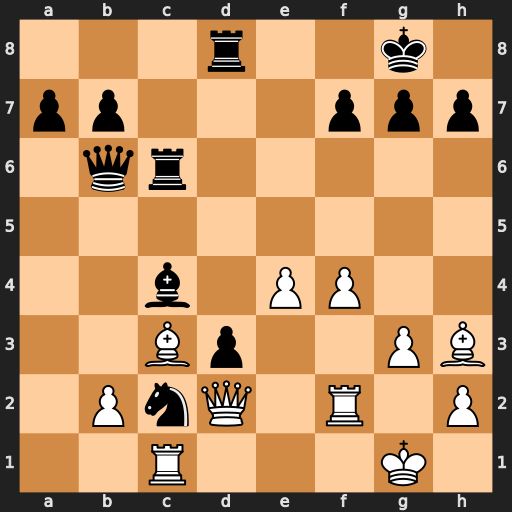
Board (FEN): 3r2k1/pp3ppp/1qr5/8/2b1PP2/2Bp2PB/1PnQ1R1P/2R3K1
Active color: w
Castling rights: -
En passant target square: -
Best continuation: Ba5 Qd4 Bxd8